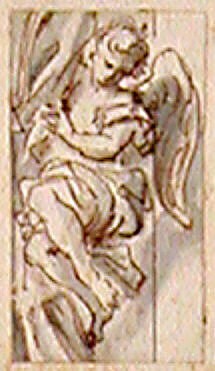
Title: Decoration detail of a coach
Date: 1650–75
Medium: Brush and gray watercolor, pen and ink, black chalk on paper.
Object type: Drawing
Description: Vertical drawing of a flying genius opens a curtain.  A part of a bracket is above at left.